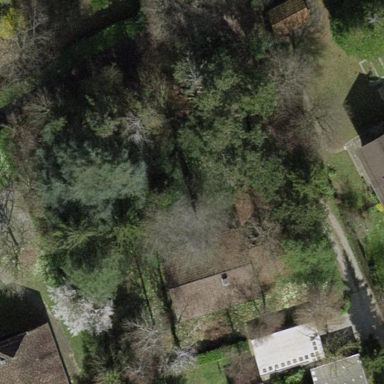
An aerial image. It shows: Garden enclosed by fence.